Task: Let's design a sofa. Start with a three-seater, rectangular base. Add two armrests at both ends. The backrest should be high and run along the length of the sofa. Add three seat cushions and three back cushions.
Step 243:
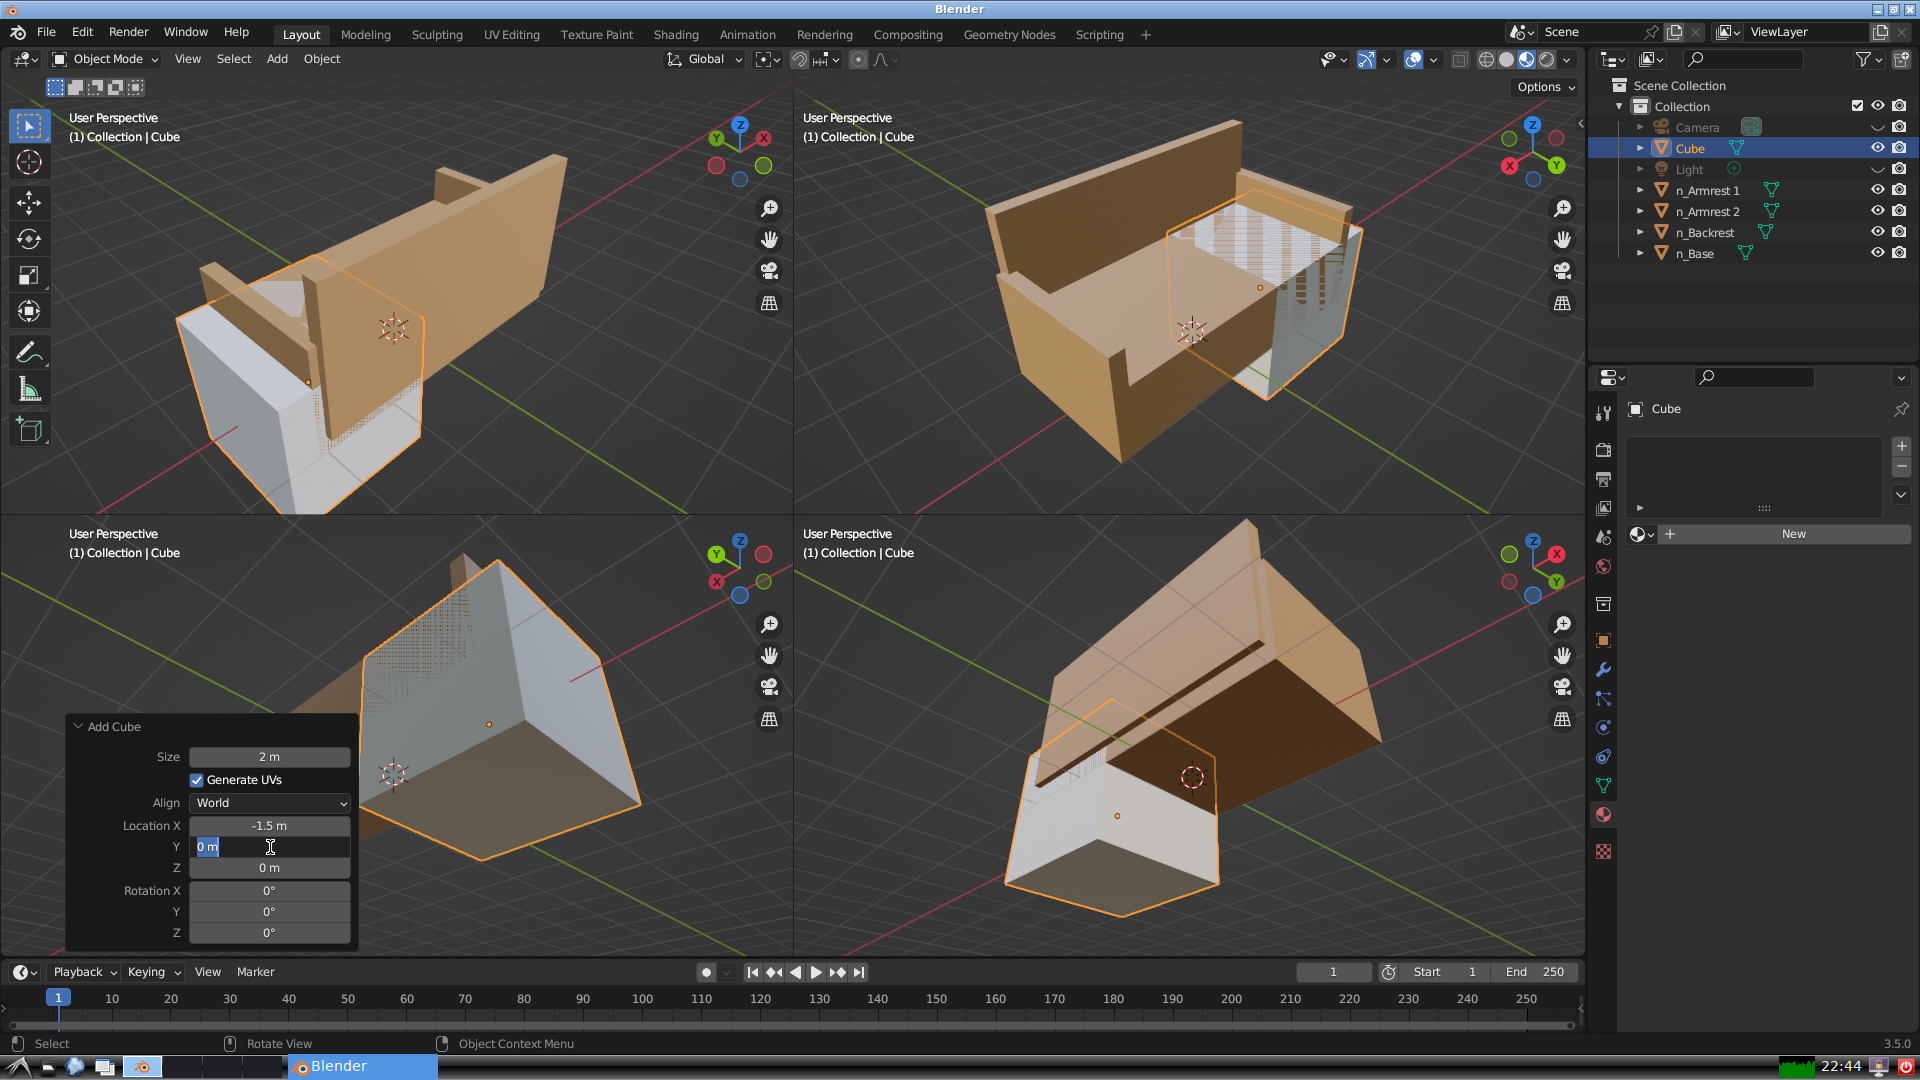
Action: input_text: 0